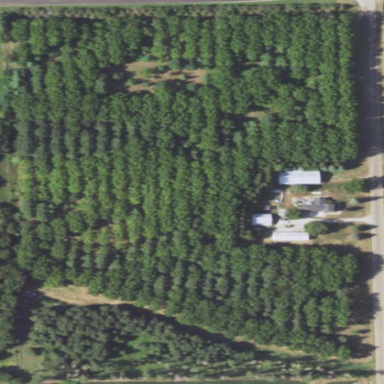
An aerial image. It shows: Plant nursery filled with trees.